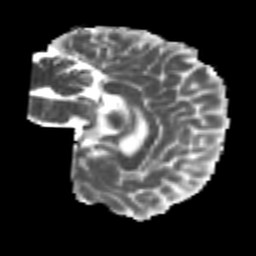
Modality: MD
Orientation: sagittal
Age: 23
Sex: male
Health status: healthy
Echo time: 0.074 s